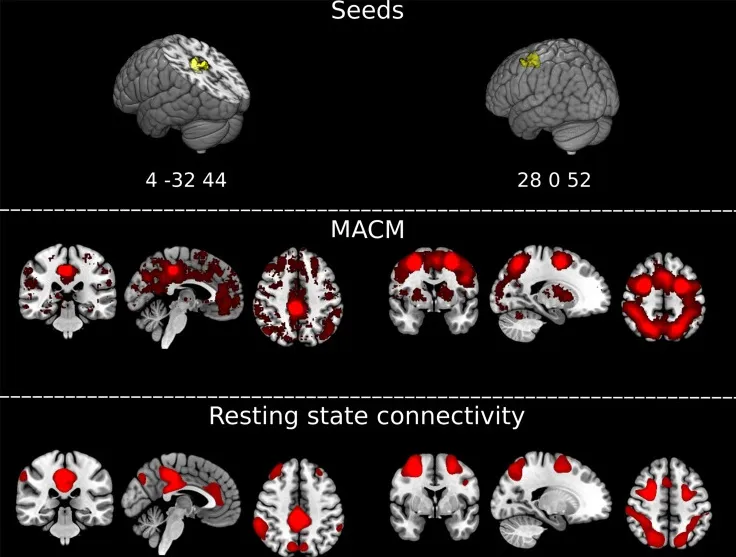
Extracting functionally impaired brain networks by mapping atrophy to resting-state networks and functional co-activations. (Top) Graphical representation of the clusters of brain atrophy timely associated with the emergence of Capgras delusion, ie, right posterior cingulate gyrus/precuneus, and middle frontal gyrus/frontal eye field. Coordinates of the maxima for each of the two clusters are reported in MNI space in the figure: x, y, z 4, -32, 44, and 28, 0, 52. (Middle) Results of the meta-analytic co-activation modeling (MACM) across >14,000 fMRI studies from the Neurosynth database (https://neurosynth. org/). Red blobs represent z-scores after correction for false discovery rate (FDR). (Bottom) Results of the seed-based resting-state functional connectivity analysis on an independent sample of N = 1,000 healthy controls generated with Neurosynth. Red blobs show Pearson's correlations with the seed, thresholded at r >= 0.2, uncorrected. Images are displayed in radiological convention. Left of the figure displayed on the right of the image.
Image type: radiology (ct)